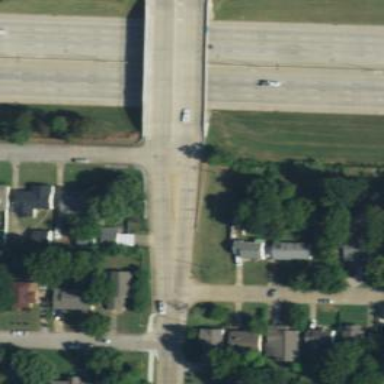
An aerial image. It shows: Stop road.